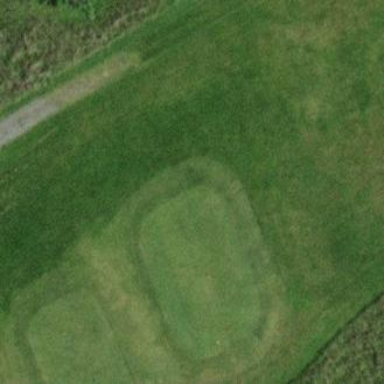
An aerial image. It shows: Golf tee area covered with grass.